Interaction volume radius: 10 \u00c5
Interaction volume height: 15 \u00c5
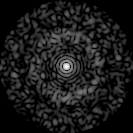
Disorder parameter: 0.8139